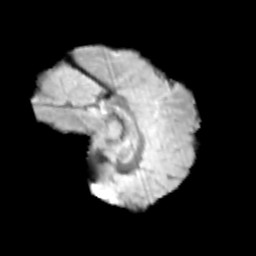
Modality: T2w
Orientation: sagittal
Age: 13
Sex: female
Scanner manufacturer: siemens
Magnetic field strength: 3 T
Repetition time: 3.8 s
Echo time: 0.07 s